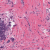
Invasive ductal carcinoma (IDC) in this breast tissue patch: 0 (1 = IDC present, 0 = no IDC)